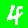
Digit: 4